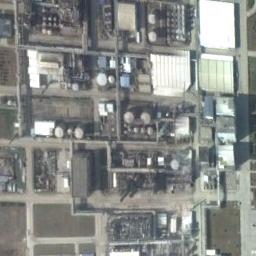
Label: storage tanks